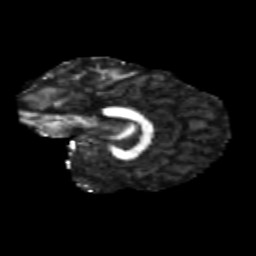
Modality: FA
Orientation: sagittal
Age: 28
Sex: female
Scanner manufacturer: siemens
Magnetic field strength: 3 T
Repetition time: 1.8 s
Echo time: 0.07 s